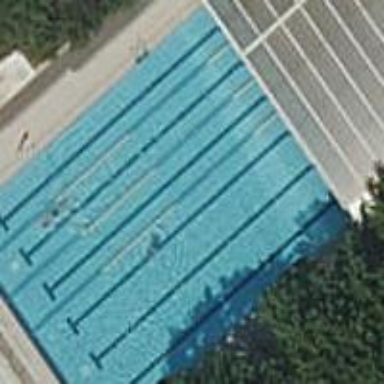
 perfect for swimming and other water activities."